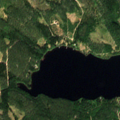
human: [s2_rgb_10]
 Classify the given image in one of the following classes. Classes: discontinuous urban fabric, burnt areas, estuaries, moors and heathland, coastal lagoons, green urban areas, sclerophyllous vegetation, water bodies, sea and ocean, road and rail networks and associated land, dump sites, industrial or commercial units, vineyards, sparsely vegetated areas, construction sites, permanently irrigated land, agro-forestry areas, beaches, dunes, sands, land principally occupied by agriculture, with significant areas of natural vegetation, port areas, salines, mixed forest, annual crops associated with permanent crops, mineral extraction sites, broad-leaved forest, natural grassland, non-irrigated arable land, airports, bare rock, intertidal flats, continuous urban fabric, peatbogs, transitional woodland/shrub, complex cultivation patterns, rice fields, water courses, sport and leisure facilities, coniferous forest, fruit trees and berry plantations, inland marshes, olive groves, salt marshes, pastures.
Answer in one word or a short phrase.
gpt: coniferous forest, mixed forest, transitional woodland/shrub, water bodies